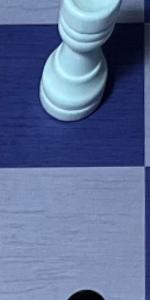
Label: Empty